Aerial crown-view tile of a tropical tree (Barro Colorado Island, Panama), acquired 20240813:
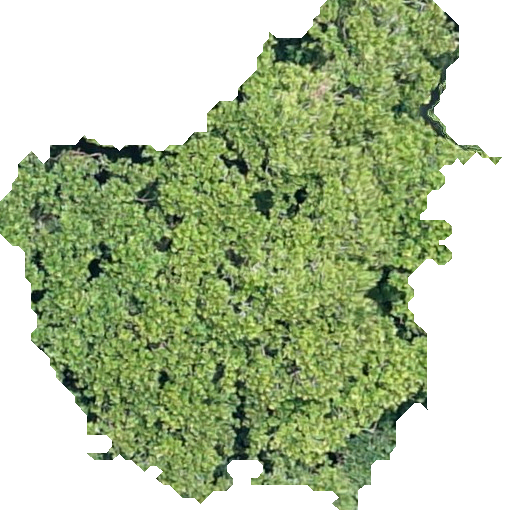
Species: Anacardium excelsum
GBIF accepted scientific name: Anacardium excelsum
Crown area: 235.861 m²